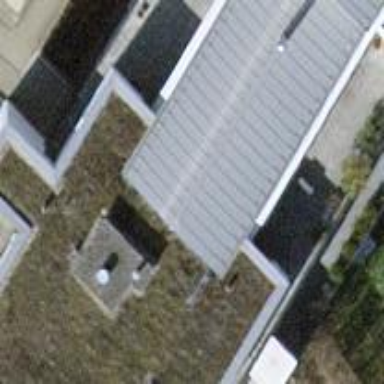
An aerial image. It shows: Building with flat roof.